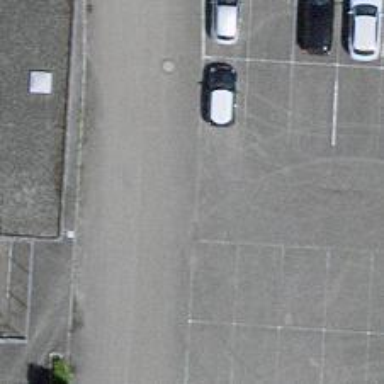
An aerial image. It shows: Road serving as parking aisle.